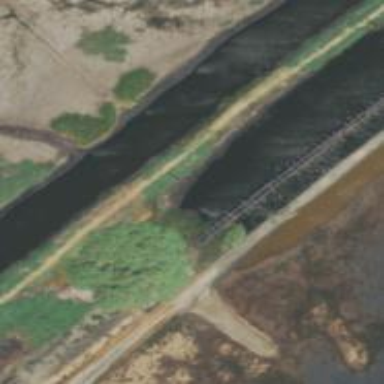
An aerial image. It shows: Abandoned railway viaduct.